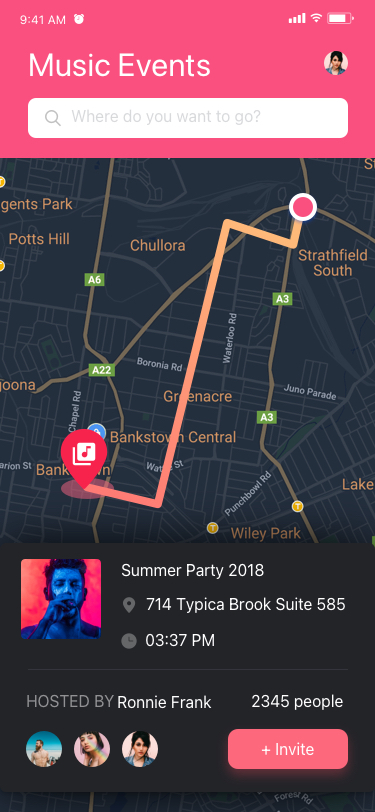
Text in this UI design:
UI Text/Heading/H4/Hightlight
Summer Party 2018
714 Typica Brook Suite 585
2345 people
HOSTED BY
Ronnie Frank
03:37 PM
+ Invite
UI Text/Heading/H4/Hightlight
Where do you want to go?
Music Events
9:41 AM